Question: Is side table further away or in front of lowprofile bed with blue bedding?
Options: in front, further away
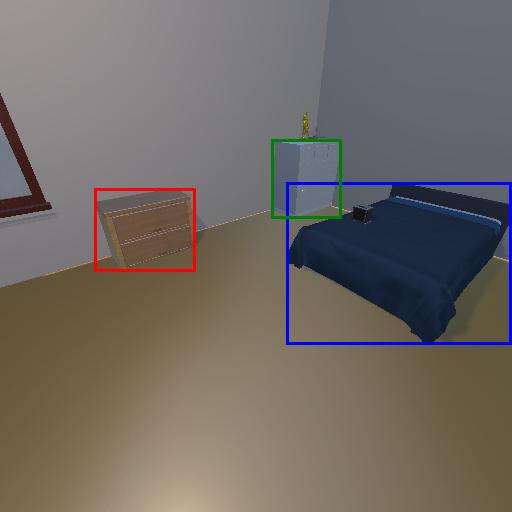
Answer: in front